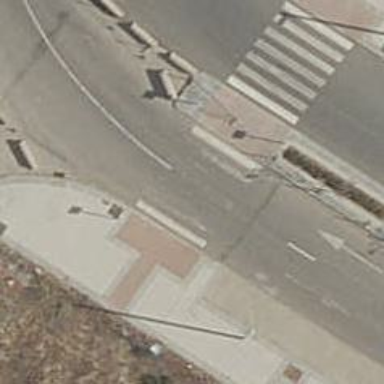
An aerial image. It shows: Uncontrolled zebra crossing on the road.